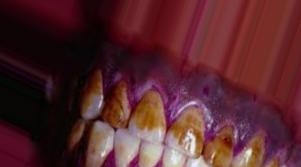
Condition: Tooth Discoloration